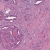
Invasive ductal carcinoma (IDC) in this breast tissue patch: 1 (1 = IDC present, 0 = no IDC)